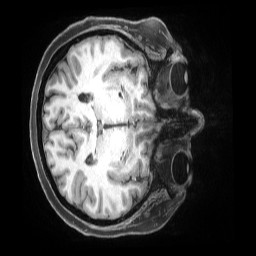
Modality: T1w
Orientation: axial
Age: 53
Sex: female
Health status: ill
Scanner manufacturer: siemens
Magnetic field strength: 3 T
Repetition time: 2.5 s
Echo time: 0.00181 s